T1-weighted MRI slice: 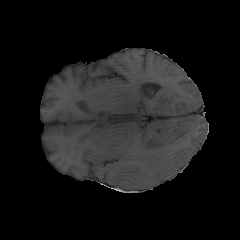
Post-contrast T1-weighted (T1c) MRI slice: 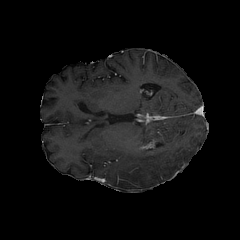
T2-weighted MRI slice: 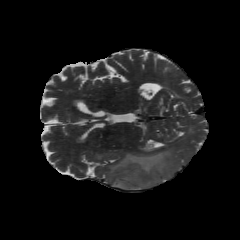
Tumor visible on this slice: yes